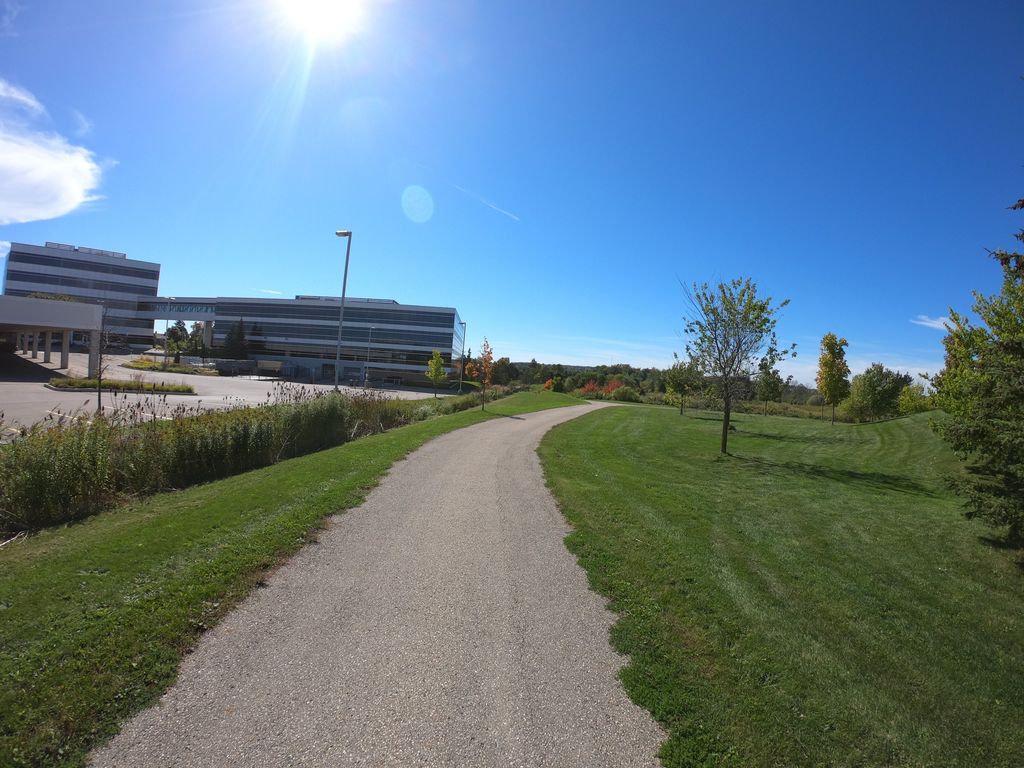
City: kitchener-waterloo